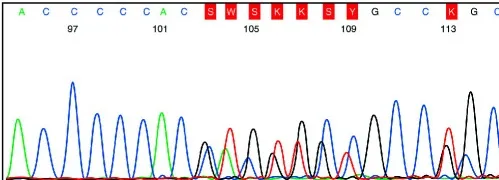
Insertion site of EGFR exon 20 insertion mutation. Duplication of a CAC base triplet in the adenocarcinoma from patient 1 biopsied in 2015.
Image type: chart (chart)